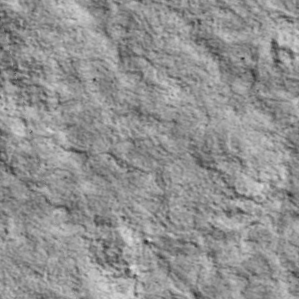
Label: non_frost